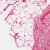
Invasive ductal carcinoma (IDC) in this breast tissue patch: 0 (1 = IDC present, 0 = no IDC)